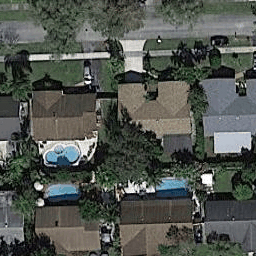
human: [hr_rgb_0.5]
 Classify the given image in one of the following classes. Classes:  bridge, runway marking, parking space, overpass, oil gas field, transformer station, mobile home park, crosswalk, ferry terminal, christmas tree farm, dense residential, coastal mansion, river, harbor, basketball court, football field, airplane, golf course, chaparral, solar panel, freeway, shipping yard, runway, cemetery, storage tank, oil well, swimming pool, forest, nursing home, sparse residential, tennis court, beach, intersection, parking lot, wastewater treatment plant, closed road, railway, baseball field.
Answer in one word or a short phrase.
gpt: dense residential